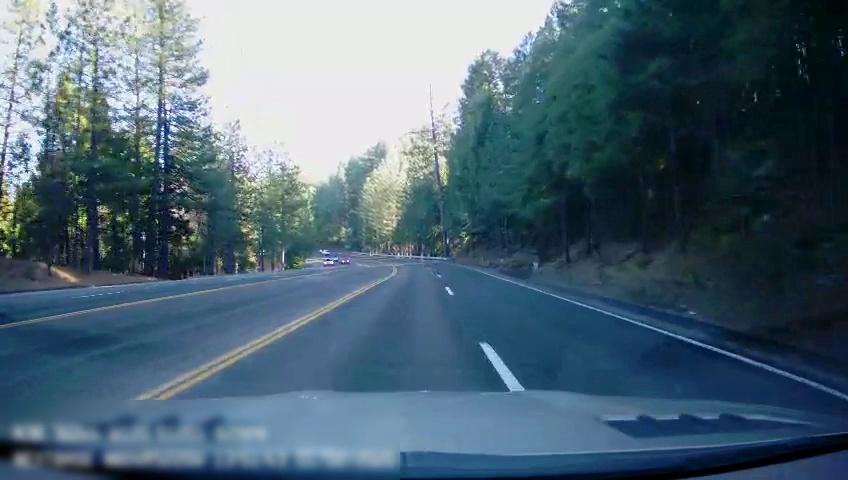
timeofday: Day
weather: Sunny
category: Drivable Space
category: Vehicles | Car
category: Vehicles | Car
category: Lanes | Alternate Lane
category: Lanes | Alternate Lane
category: Lanes | Current Lane
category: Lanes | Alternate Lane
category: Lanes | Opposite Lane
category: Lanes | Opposite Lane
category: Lanes | Opposite Lane